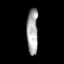
Tissue: lung
Cell type: Epithelial cells
Senescence score: 0.2105
Nuclear area (px): 509
Mean DAPI intensity: 165.639